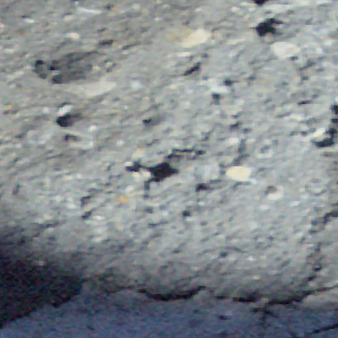
Label: other